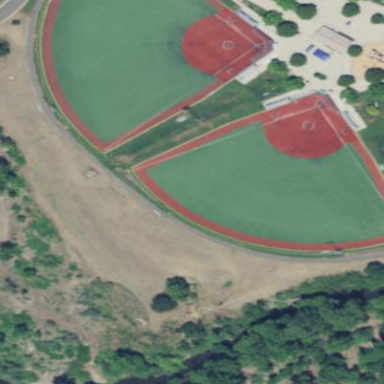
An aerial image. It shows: Softball pitch with artificial turf surface for leisure sports.